Aerial crown-view tile of a tropical tree (Barro Colorado Island, Panama), acquired 20241112:
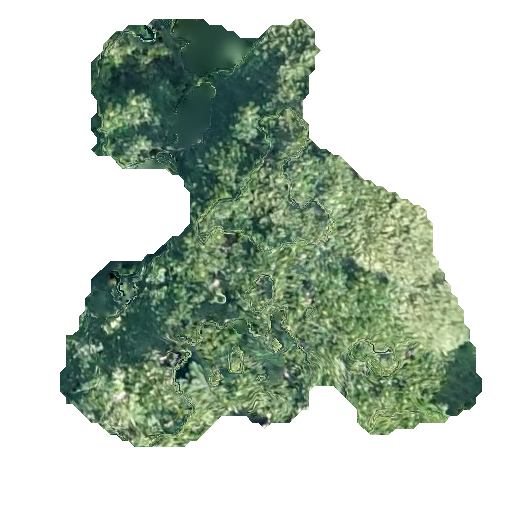
Species: Trattinnickia aspera
GBIF accepted scientific name: Trattinnickia aspera
Crown area: 177.368 m²